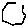
Label: hexagon